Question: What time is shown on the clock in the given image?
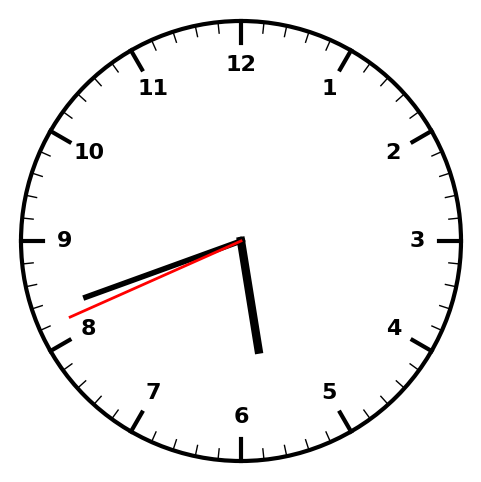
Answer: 05:41:41